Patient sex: F
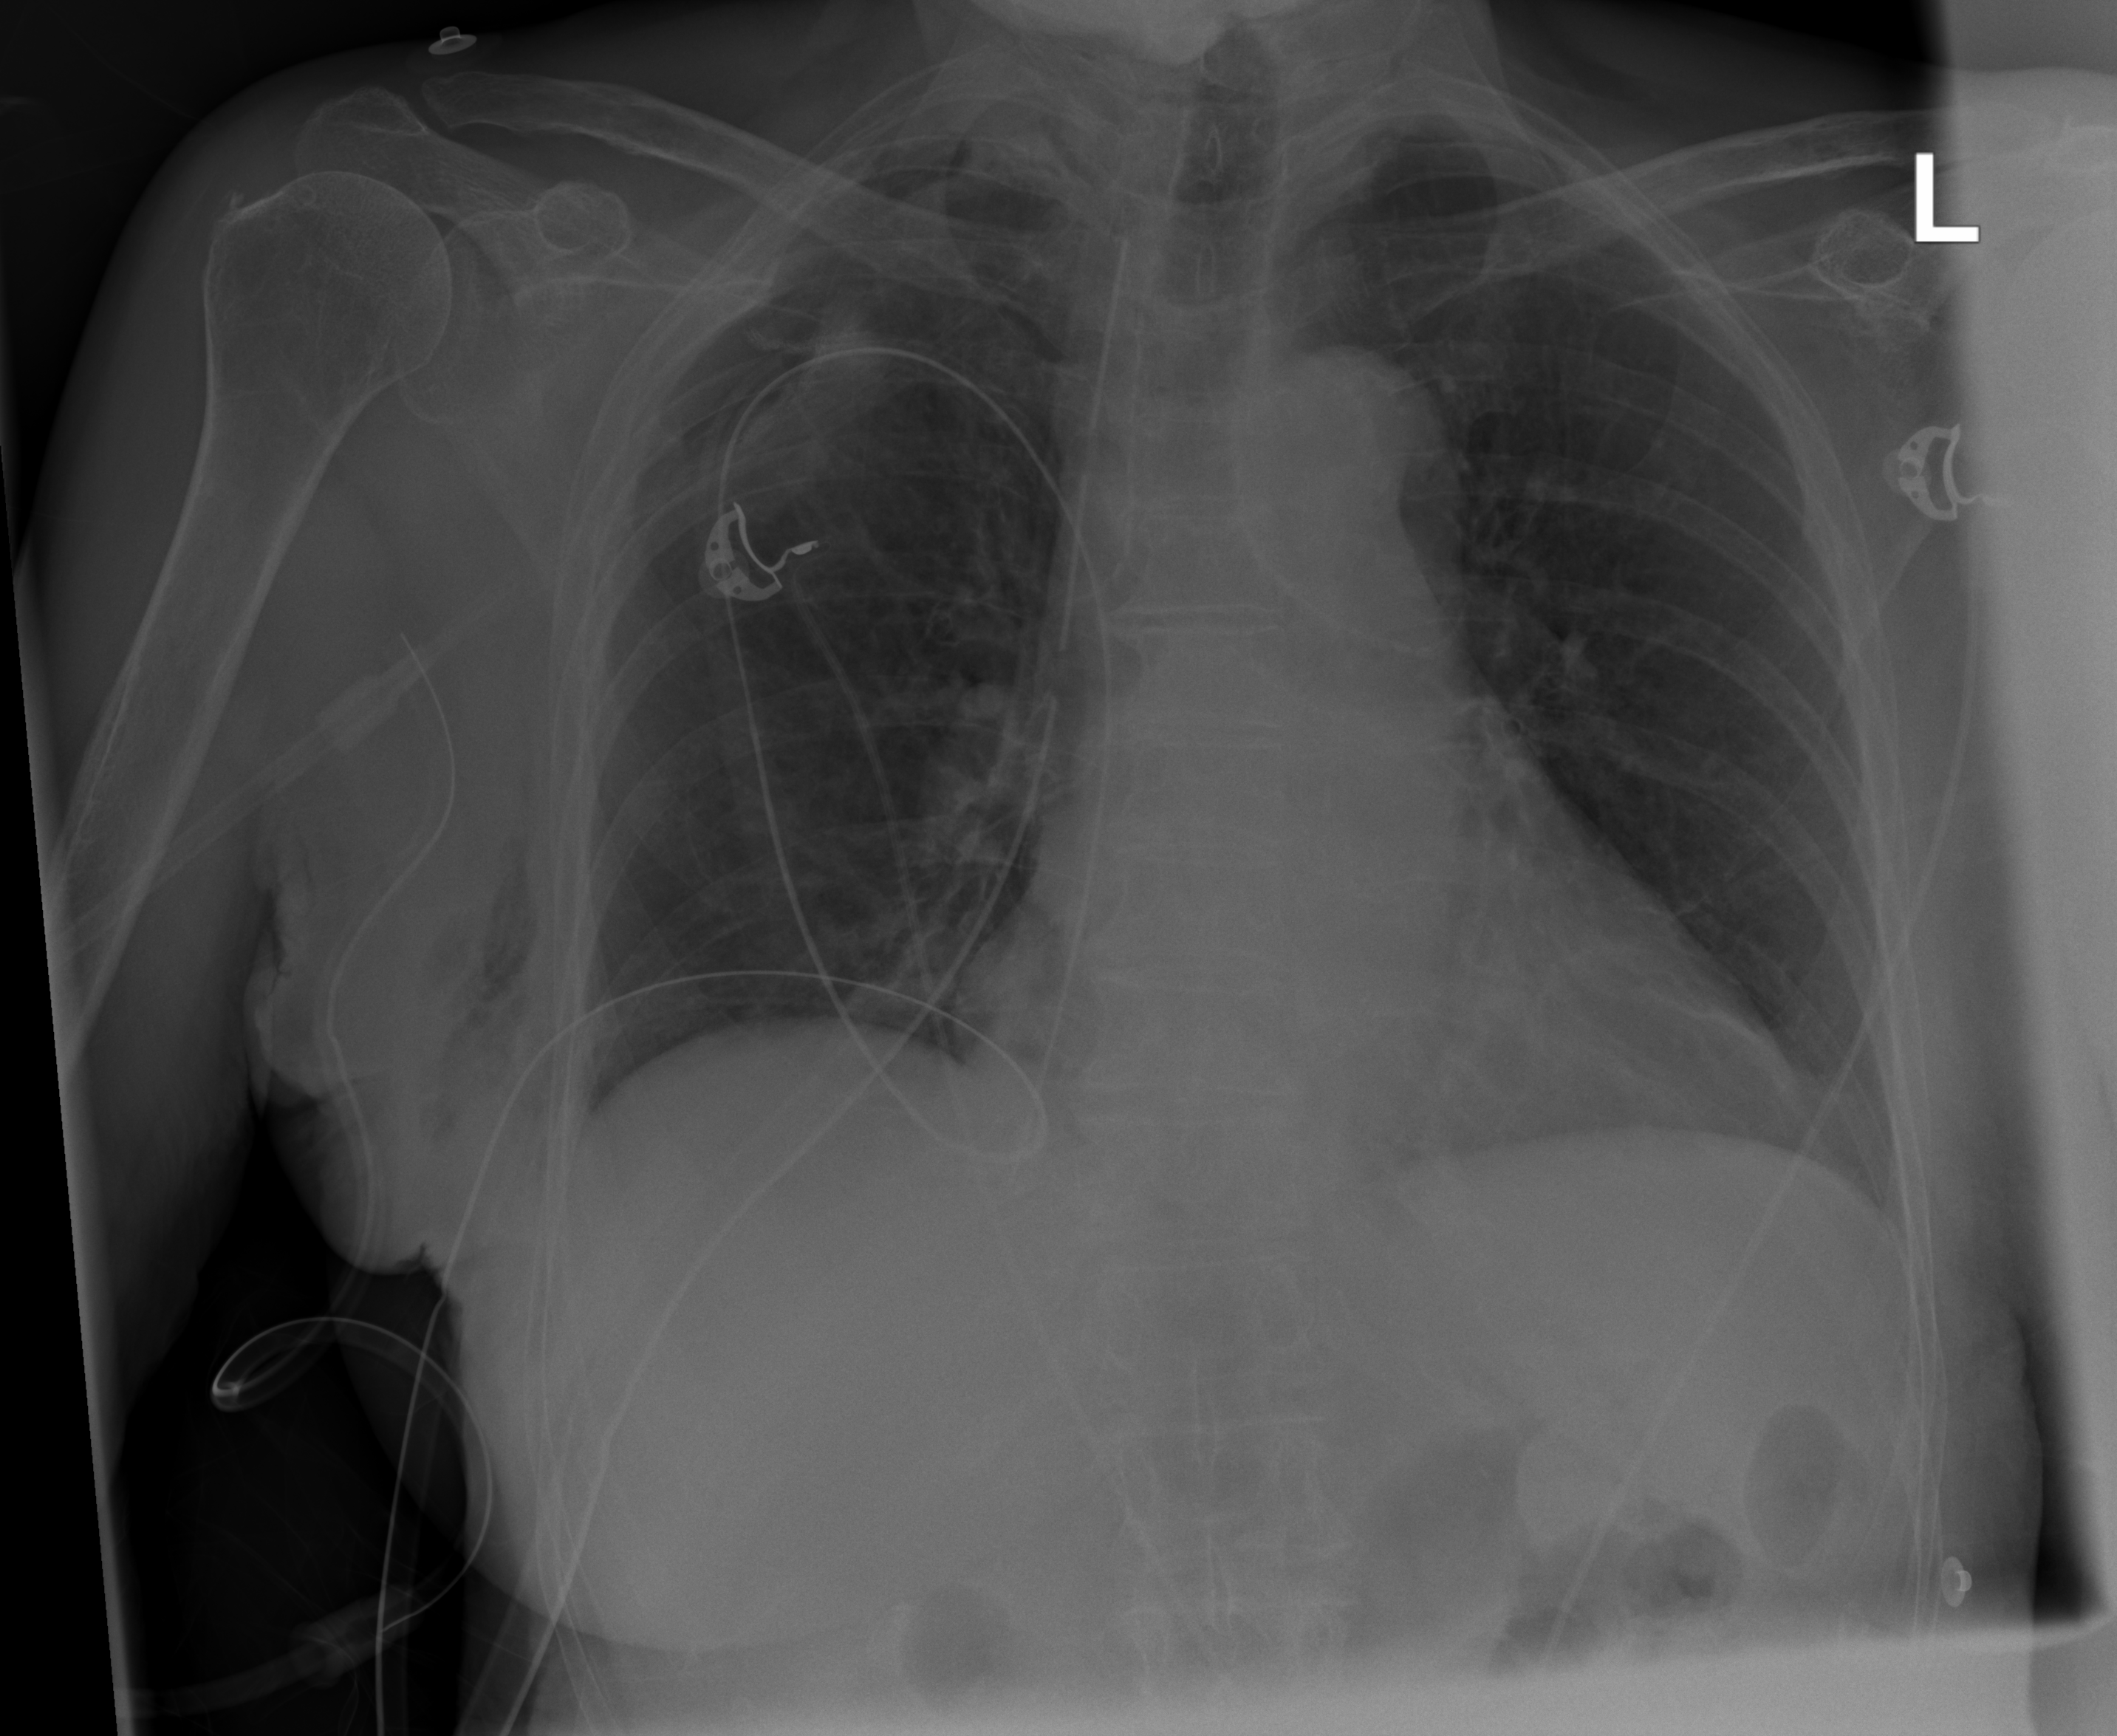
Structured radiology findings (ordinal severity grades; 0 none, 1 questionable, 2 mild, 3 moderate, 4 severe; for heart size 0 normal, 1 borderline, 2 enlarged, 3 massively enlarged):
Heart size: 1
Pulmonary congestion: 0
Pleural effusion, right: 0
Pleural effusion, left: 0
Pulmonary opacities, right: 0
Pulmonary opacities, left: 0
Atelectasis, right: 2
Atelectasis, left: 2